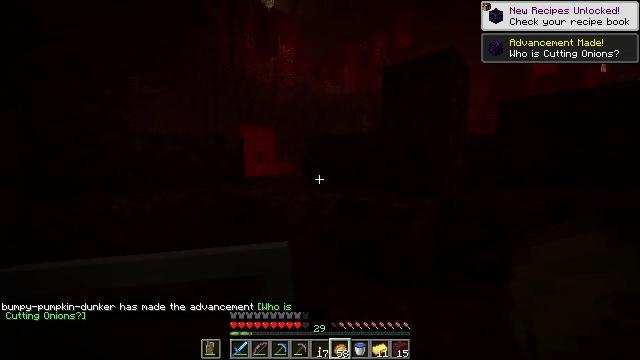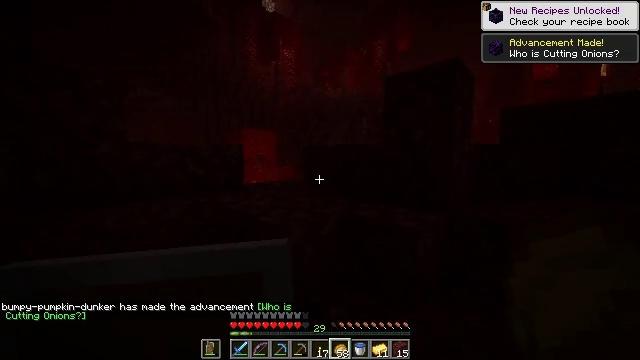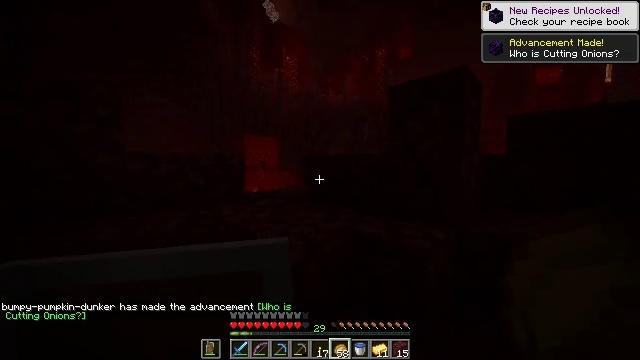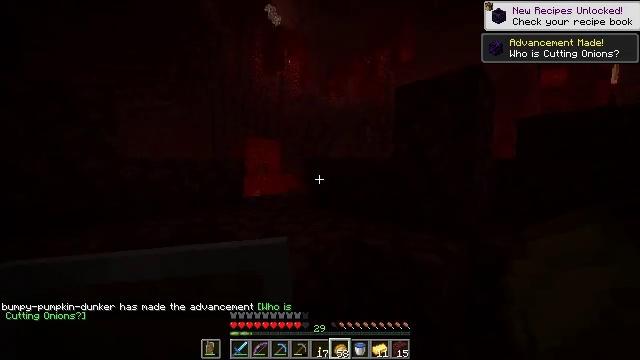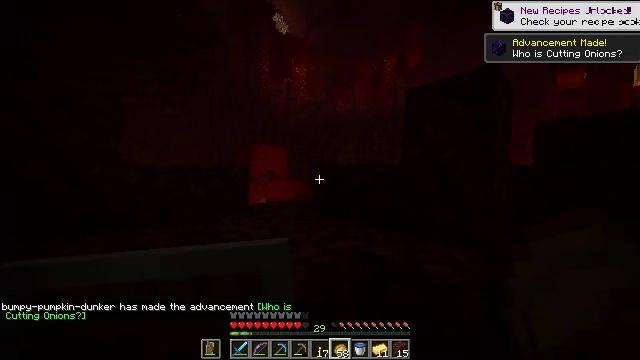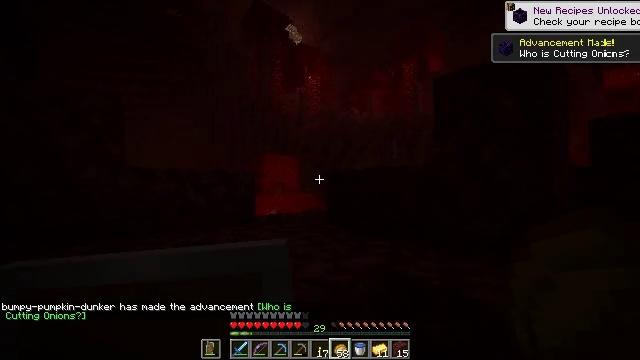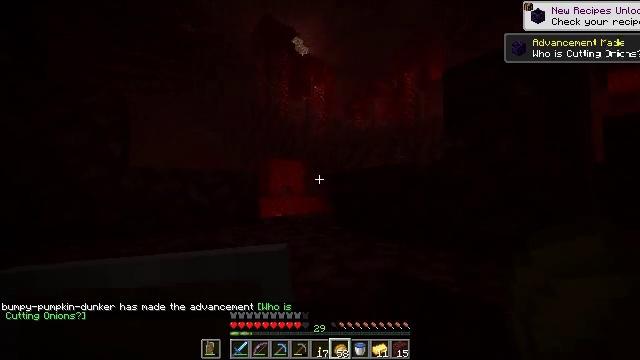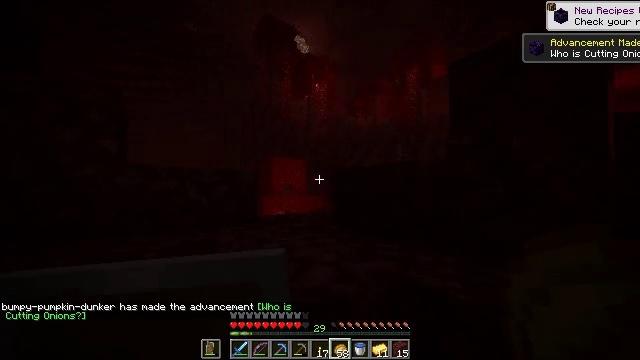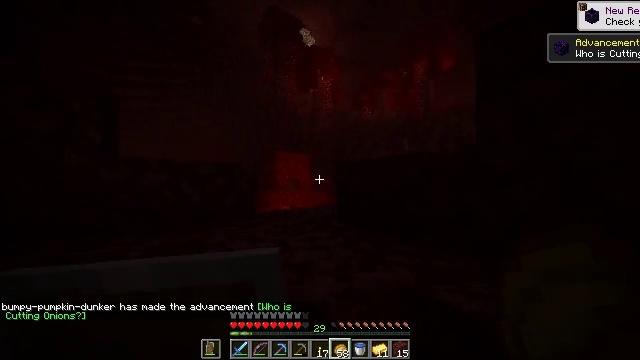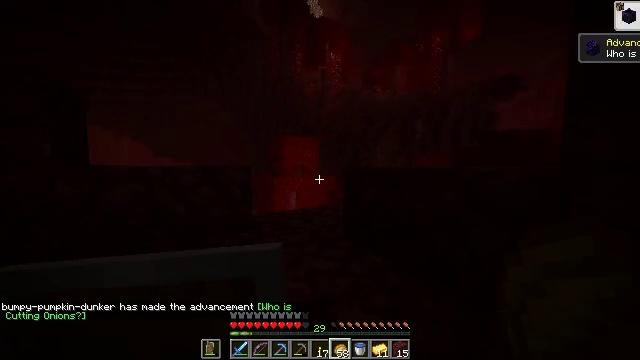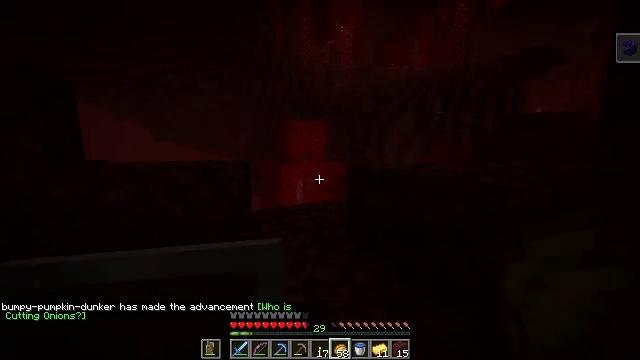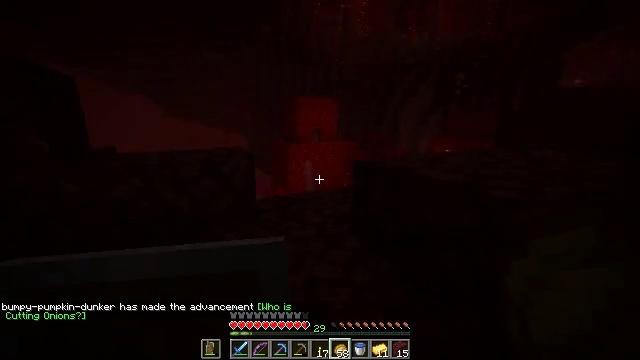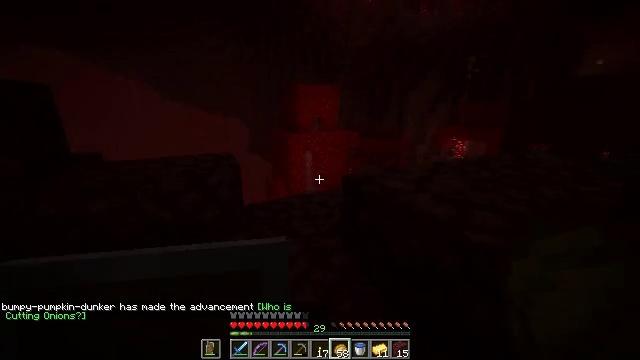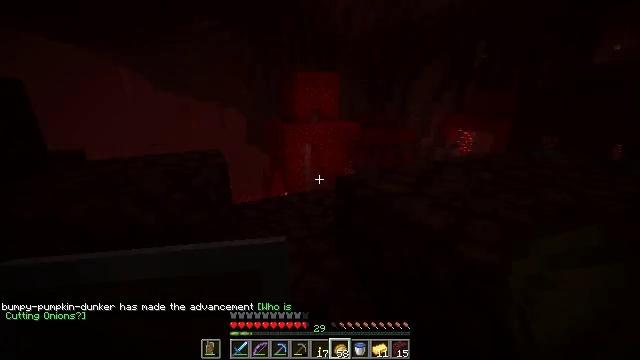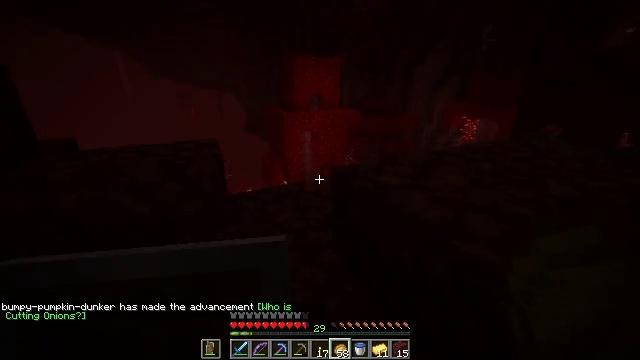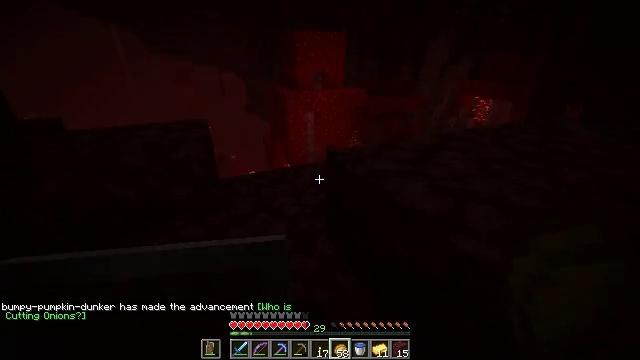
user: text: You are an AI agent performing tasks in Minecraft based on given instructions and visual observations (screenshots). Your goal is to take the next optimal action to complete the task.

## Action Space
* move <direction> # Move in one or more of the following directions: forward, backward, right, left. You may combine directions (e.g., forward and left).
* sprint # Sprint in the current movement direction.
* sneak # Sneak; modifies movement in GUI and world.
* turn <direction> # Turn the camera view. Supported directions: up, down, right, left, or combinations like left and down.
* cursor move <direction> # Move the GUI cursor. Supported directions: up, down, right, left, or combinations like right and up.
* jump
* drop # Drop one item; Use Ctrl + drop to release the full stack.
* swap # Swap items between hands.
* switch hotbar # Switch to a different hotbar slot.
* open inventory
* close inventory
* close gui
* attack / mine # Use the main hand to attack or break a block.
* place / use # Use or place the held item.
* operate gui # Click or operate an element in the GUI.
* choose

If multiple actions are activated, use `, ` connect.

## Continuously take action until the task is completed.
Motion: motion action
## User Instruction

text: Gather crimson stem from a crimson forest.
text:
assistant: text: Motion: move forward, jump
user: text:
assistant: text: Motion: move forward, turn up
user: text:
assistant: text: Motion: move forward
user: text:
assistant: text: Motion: move forward, turn left and up
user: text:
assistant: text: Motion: move forward, turn left and up
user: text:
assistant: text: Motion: move forward, turn left and up
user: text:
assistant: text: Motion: move forward
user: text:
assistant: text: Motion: move forward, turn left and down
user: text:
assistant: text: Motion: move forward, turn left and down, jump
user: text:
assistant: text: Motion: move forward, turn left and down, jump
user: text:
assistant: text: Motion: move forward, turn left and down, jump
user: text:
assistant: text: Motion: move forward, turn down, jump
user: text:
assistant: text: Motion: move forward, turn down
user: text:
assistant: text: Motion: move forward, turn down
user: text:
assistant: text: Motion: move forward, turn left and down
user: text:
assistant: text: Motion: move forward, turn down
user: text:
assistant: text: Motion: move forward, turn left and down
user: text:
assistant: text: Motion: move forward, turn left and down
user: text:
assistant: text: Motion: move forward, turn left and down
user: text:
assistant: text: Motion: move forward
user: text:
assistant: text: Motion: move forward
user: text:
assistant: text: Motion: move forward
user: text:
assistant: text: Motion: move forward, turn left
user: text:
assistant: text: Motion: move forward, turn left
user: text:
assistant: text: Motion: move forward, turn left and down
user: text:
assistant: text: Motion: move forward, turn down
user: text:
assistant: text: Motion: move forward, turn down
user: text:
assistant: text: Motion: move forward
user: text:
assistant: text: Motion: move forward, turn down
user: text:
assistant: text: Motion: move forward, turn down